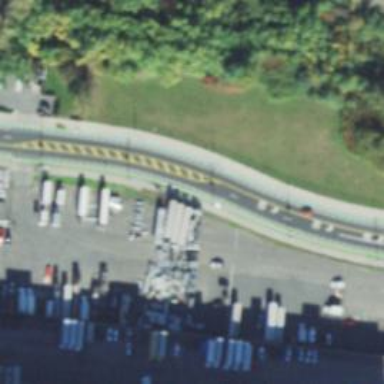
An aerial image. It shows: Tertiary road with cycle track alongside it.